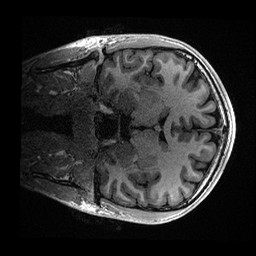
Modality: T1w
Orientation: coronal
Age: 17
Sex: male
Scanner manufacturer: ge
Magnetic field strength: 3 T
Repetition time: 0.006952 s
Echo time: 0.00292 s